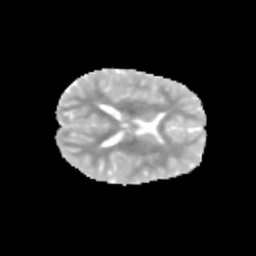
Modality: MD
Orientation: axial
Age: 9
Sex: female
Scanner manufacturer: siemens
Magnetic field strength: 3 T
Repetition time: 3.8 s
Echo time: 0.07 s